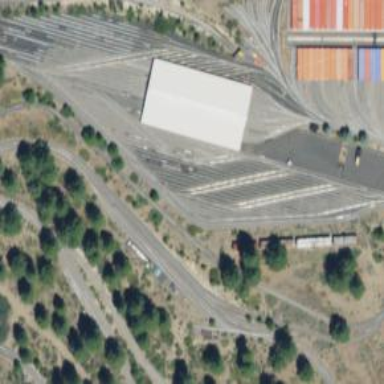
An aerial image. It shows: Miniature railway located in service yard.